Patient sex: M
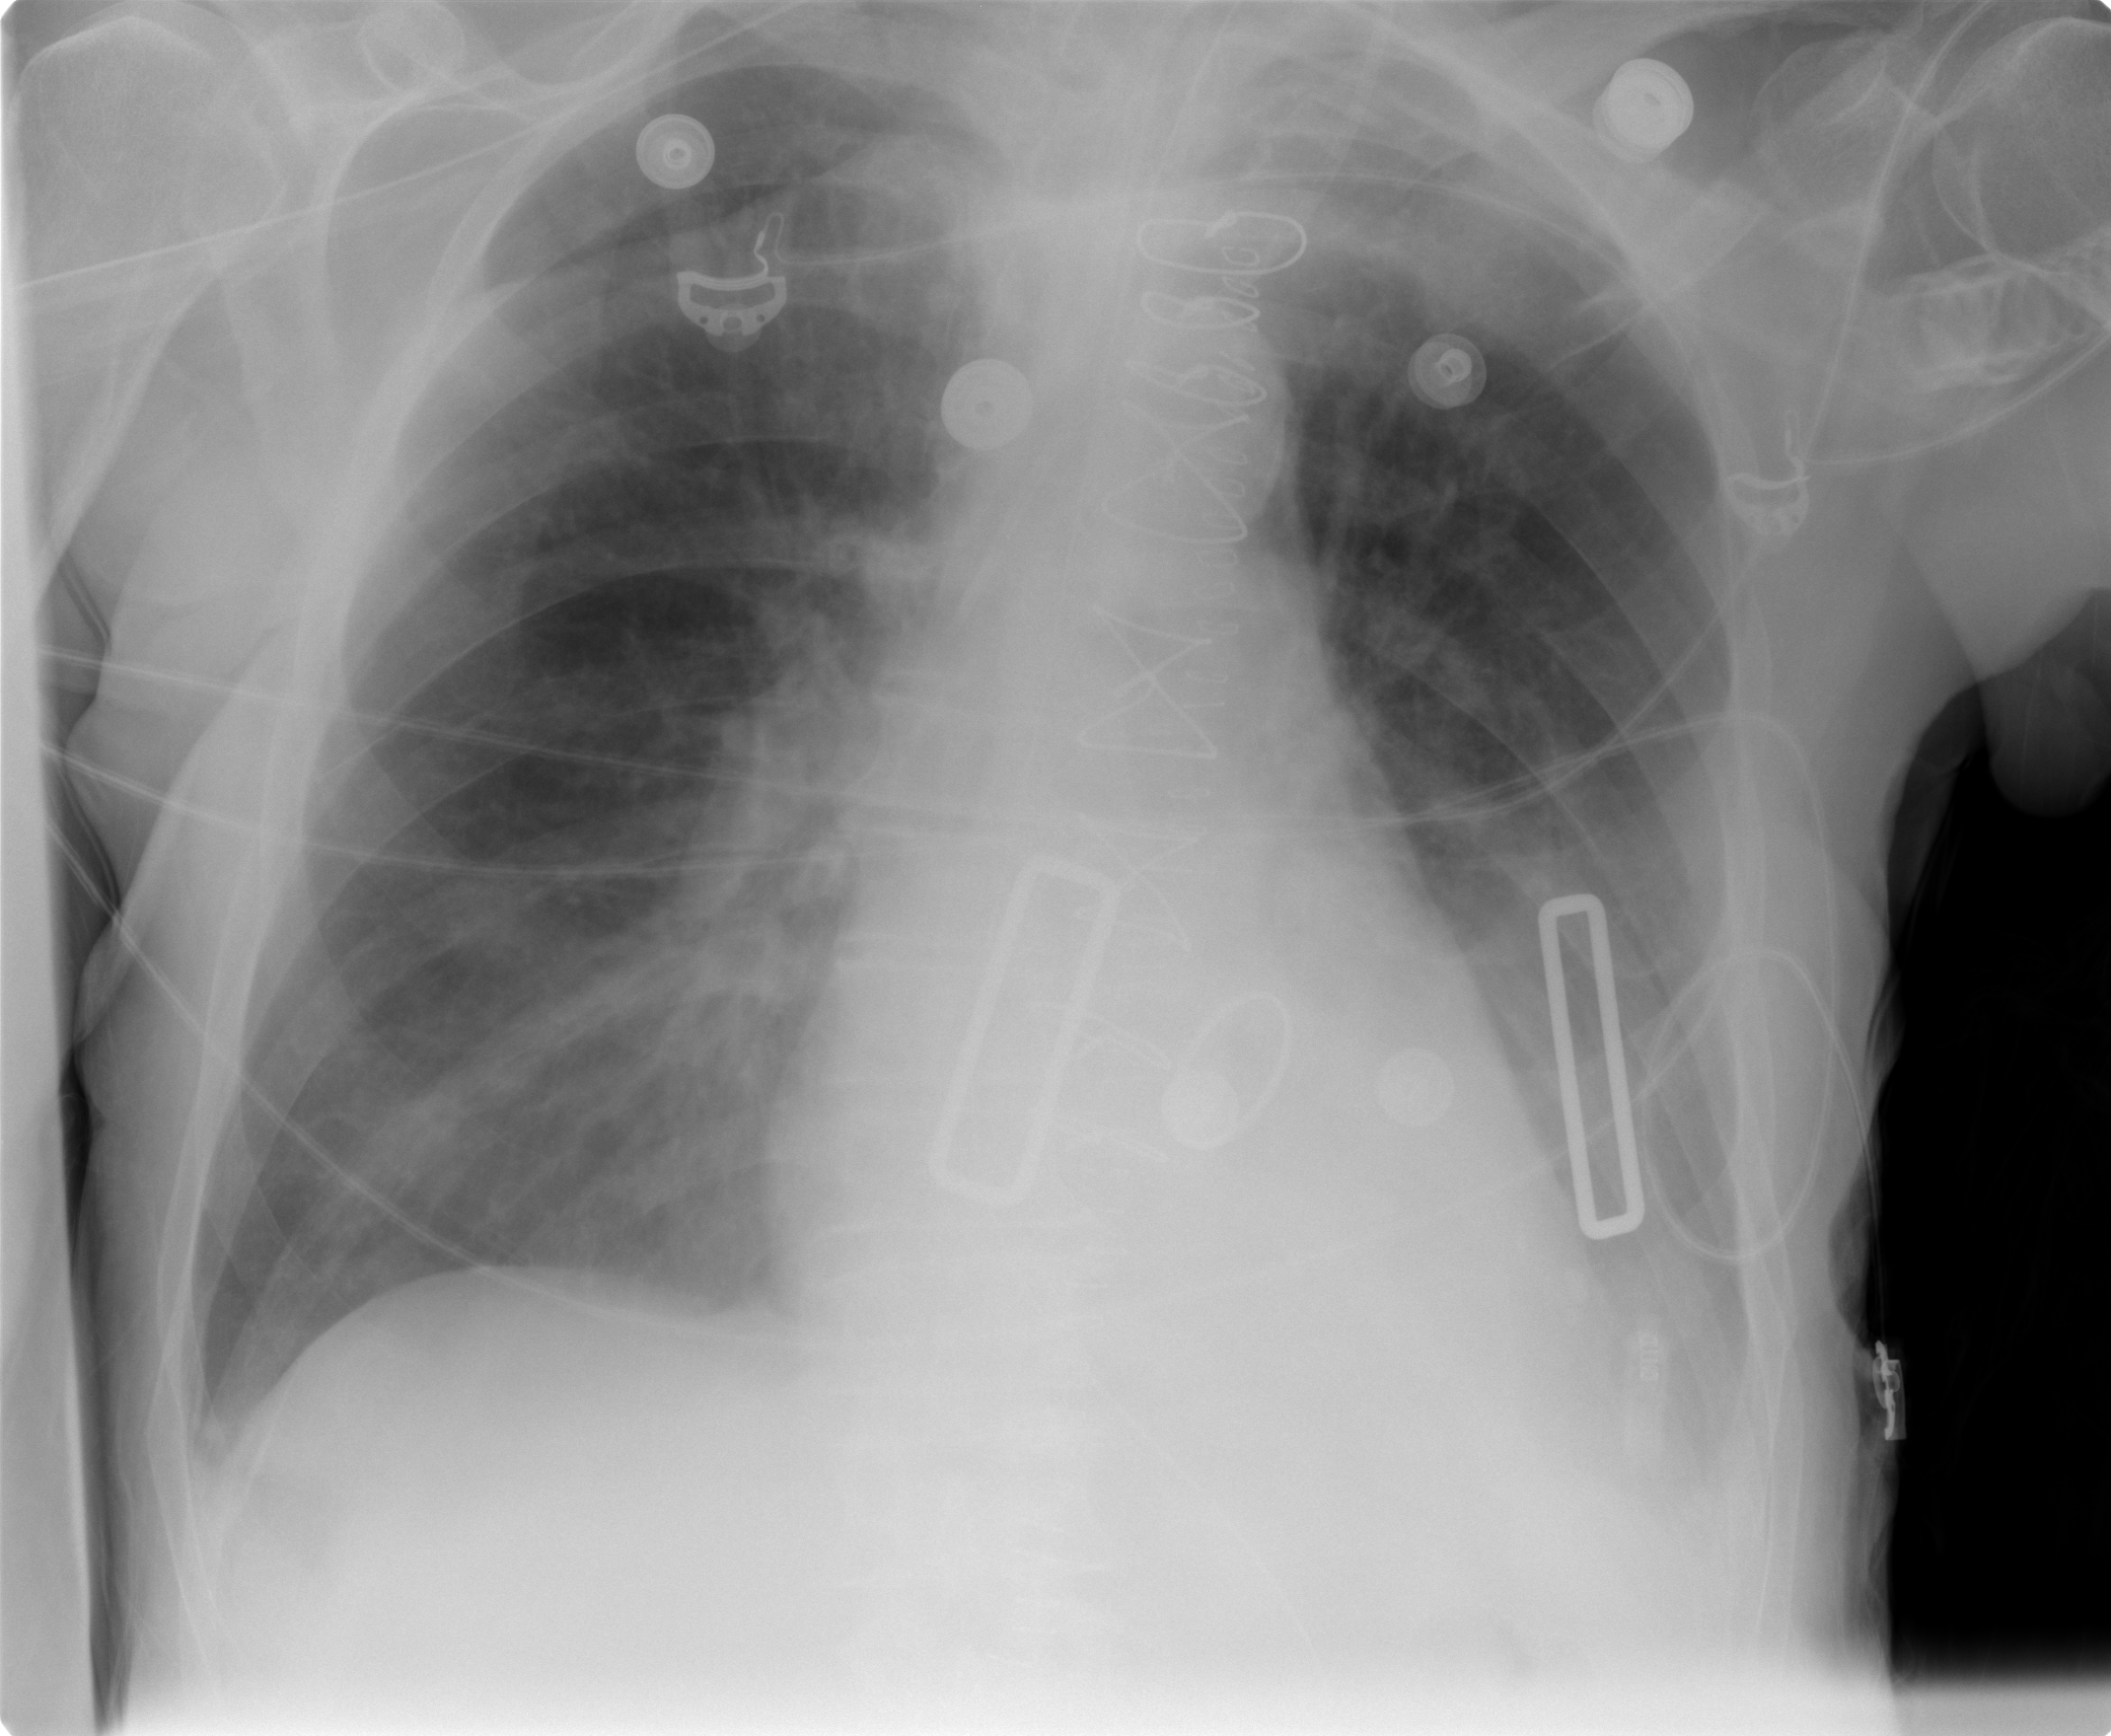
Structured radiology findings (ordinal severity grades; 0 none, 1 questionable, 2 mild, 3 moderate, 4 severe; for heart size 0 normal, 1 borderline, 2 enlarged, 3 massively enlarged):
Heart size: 2
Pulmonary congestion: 2
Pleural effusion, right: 0
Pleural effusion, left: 2
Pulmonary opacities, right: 2
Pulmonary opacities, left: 1
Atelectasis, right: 2
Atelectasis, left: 2